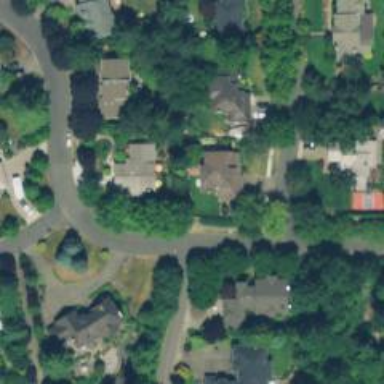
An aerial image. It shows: Residential road with sidewalk on the left side.